Question: In answering <URL>, I added a screenshot of LINQPad's output for that data structure:

However, I got to wondering what a 'double[,,]' looks like, and LINQPad won't visualize it for me. Additionally, I don't understand the format of the data which goes into it:
'''
int[,,] foo = new int[,,]
{
{
{ 2, 3},
{ 3, 4}
},
{
{ 3, 4},
{ 1, 5}
}
};
'''
Can anyone visualize this for me?
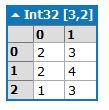
Answer: You can think of this has having a set of tables stacked on top of each other. So you would need to specify a triplet to retrieve the item, which would specify which table, column, and row to get the value from.
Here's what a 3x3x3 array can be visualized as: